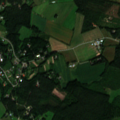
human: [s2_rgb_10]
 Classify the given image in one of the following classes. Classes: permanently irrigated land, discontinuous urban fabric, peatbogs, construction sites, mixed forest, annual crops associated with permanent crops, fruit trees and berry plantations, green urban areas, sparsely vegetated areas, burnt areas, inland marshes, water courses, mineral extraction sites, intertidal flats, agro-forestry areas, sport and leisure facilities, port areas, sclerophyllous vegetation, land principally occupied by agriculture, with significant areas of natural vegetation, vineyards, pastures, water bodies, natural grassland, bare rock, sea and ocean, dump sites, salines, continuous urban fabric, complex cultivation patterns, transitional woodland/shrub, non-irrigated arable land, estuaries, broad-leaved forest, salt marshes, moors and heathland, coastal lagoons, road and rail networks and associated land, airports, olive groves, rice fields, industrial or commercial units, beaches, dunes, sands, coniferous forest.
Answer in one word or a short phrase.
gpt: discontinuous urban fabric, non-irrigated arable land, land principally occupied by agriculture, with significant areas of natural vegetation, mixed forest